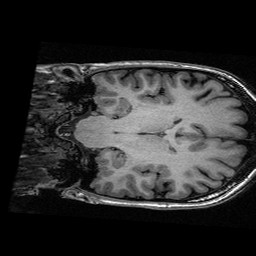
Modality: T1w
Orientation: coronal
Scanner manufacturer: ge
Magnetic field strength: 3 T
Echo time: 0.00318 s